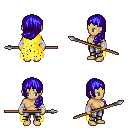
a pixel art fantasy rpg character, female body template, human, tanned skin, yellow tattered cape, metal pants, blue left-swept hairstyle, white cloth bandages, spear, four views (front, back, left, right), 2x2 character sprite sheet, small pixel art, hard edges, no anti-aliasing